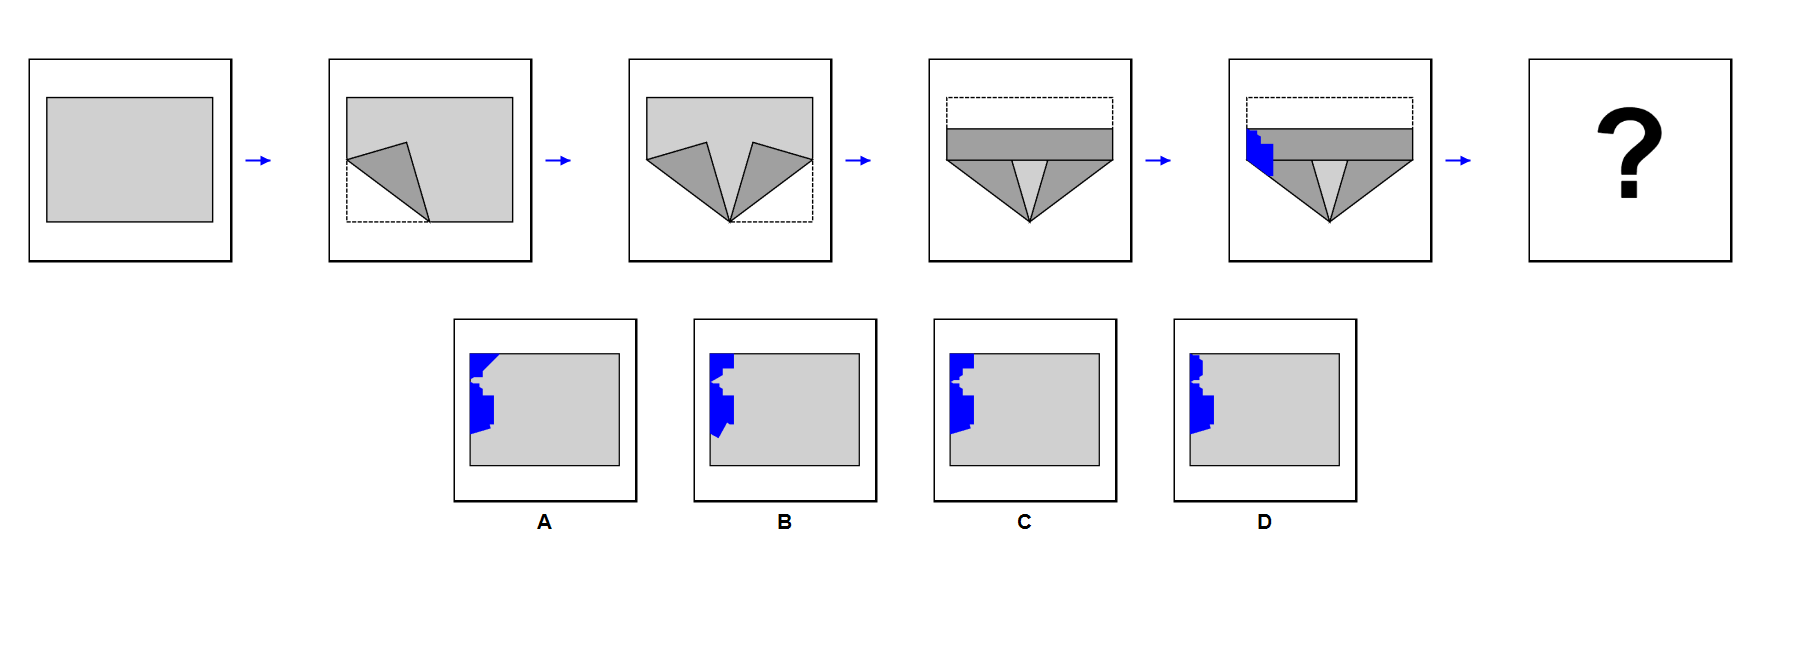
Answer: C